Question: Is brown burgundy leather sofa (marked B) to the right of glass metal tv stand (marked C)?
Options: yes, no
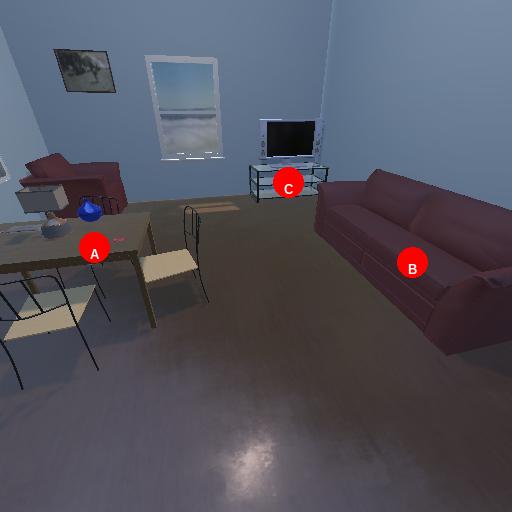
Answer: yes